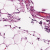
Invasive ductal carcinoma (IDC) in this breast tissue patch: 0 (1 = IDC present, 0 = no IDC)